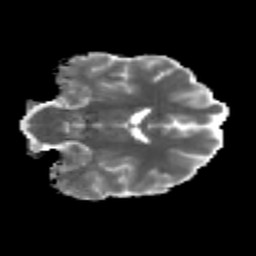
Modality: MD
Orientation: coronal
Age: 23
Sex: male
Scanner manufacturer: siemens
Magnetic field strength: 3 T
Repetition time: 3.5 s
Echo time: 0.125 s